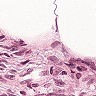
Metastatic tissue present: no